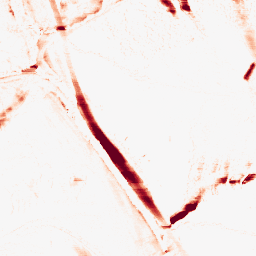
Category: morphological
Decomposition family: morphological_ellipse
Decomposition parameters: operation: opening
width: 5
height: 20
Upsampling method: quartic
Upsampling parameters: scale: 4
Upsampling scale: 4